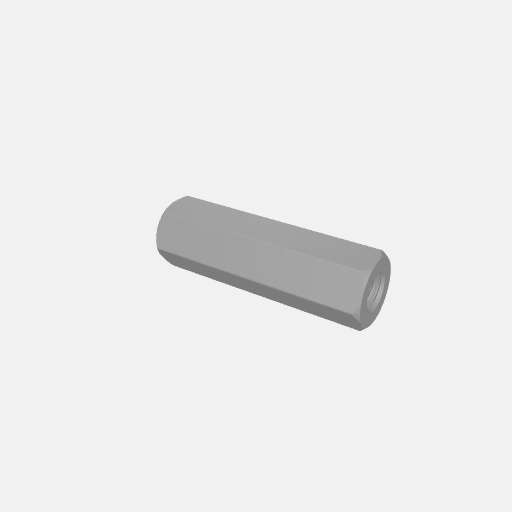
Part: Standoff8RID24